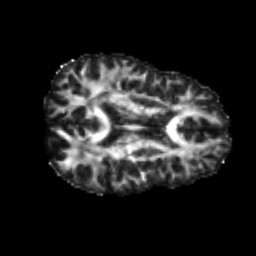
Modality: FA
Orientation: axial
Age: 24
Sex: male
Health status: healthy
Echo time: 0.074 s